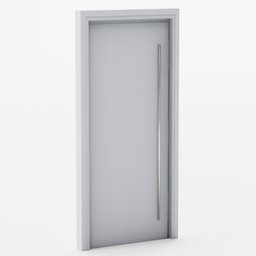
Label: architecture